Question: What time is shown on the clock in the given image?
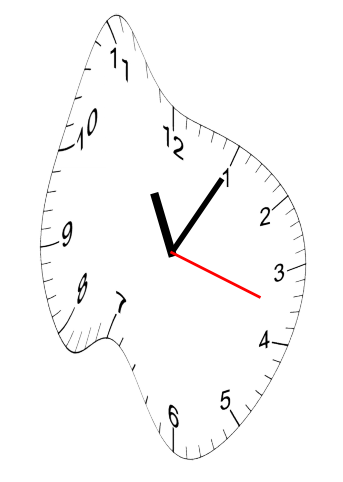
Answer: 11:05:18